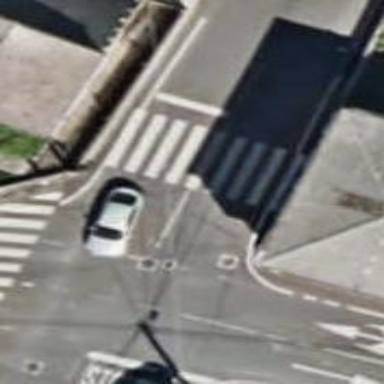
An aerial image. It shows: Road with "give way" sign.